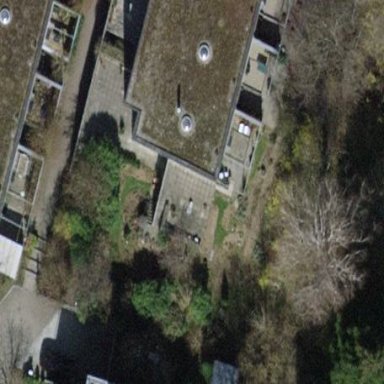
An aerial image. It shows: Building with flat roof.